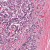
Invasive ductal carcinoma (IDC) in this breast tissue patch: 1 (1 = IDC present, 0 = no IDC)